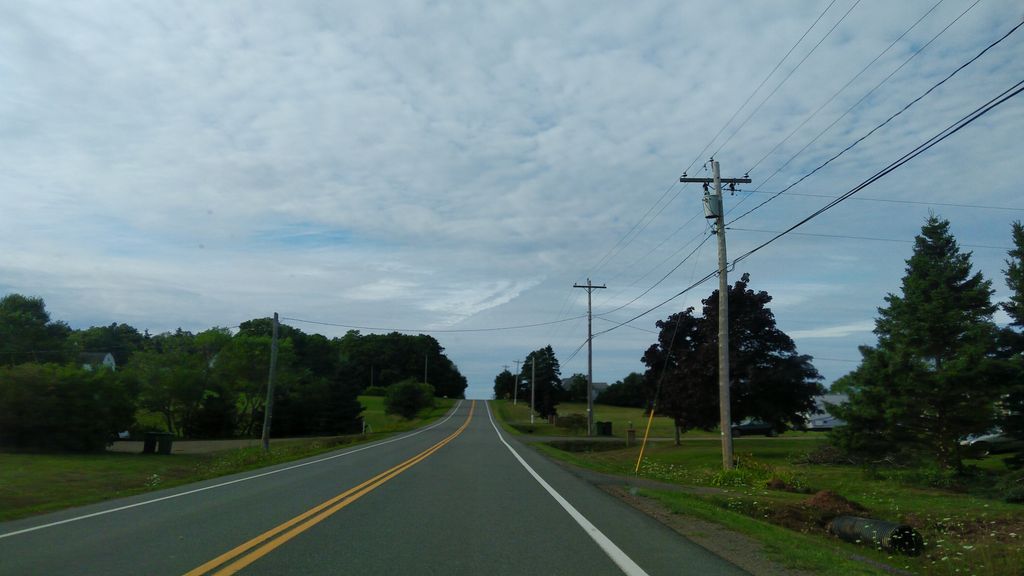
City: charlottetown